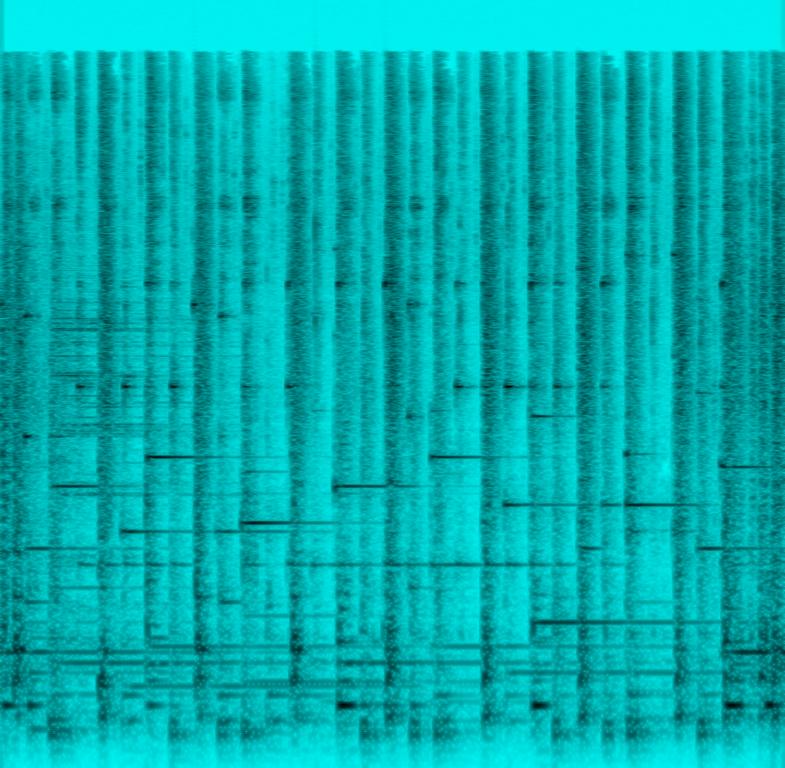
This is a percussion orchestra performance. There are many percussive elements in this orchestra such as the congas, the maracas, the marimba and the xylophone. There is also an acoustic drum playing in the orchestra. The atmosphere is lively.